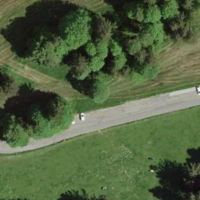
EUNIS habitat code: 44
Species observed at this site:
Galeopsis tetrahit